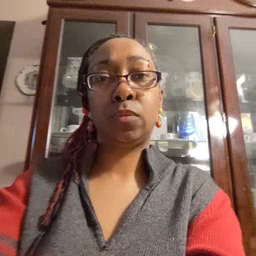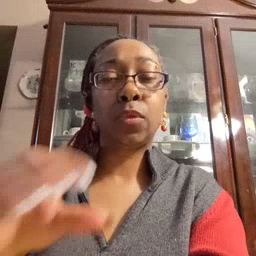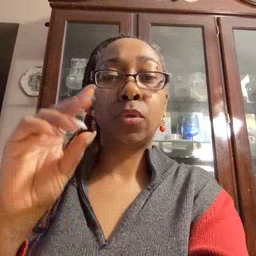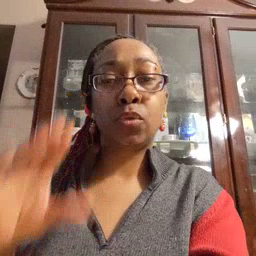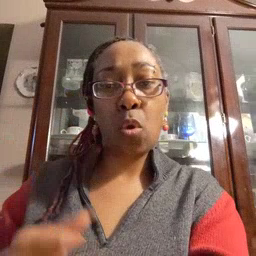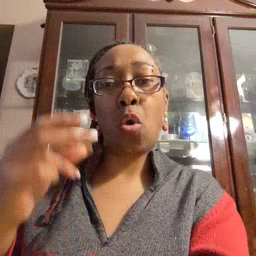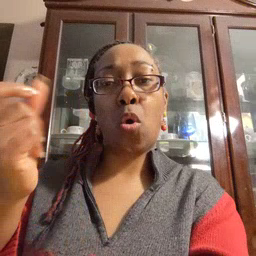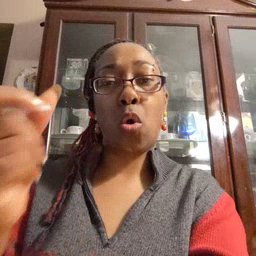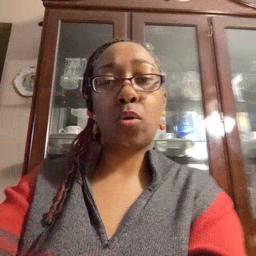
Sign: dog